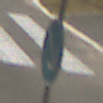
Verkehrszeichen: VorgeschriebeneVorbeifahrtRechts
Umgebung: Outdoor, Suburban
Tageszeit: MorningAfternoon
Wetter: Clear
Licht: Natural
Jahreszeit: NotSpecified
Kontrast: HighContrast